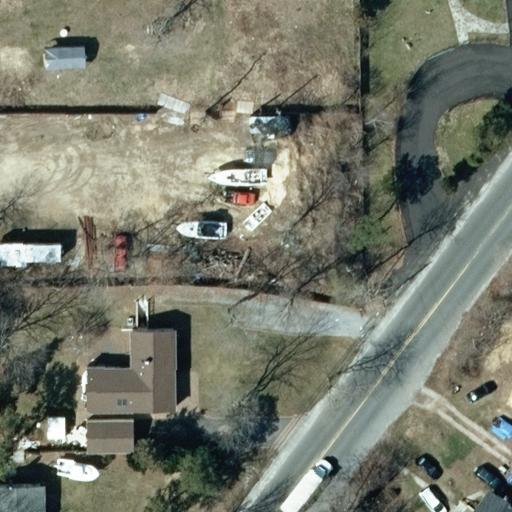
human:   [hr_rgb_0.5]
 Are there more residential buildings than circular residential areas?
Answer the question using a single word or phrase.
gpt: yes

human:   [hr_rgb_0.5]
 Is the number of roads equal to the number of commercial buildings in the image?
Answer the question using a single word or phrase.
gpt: no

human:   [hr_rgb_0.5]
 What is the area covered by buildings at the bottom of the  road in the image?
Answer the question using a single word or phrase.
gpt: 131m2

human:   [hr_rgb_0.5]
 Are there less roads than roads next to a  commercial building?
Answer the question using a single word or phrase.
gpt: no

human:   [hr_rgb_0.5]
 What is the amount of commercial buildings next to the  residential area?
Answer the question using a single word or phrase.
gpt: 0

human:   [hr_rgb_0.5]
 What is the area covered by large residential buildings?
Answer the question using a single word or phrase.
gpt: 0m2

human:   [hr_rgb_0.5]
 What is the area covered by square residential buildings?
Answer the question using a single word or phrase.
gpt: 0m2

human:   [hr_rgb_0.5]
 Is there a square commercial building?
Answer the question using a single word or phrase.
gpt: no

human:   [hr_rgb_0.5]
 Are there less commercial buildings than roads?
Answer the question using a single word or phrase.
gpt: yes

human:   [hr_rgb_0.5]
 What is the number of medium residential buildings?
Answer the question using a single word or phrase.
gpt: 1

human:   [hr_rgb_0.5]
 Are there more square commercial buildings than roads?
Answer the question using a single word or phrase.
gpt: no

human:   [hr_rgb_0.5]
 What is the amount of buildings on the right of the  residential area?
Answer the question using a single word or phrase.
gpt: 0

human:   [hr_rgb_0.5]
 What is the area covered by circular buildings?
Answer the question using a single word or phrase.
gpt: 0m2

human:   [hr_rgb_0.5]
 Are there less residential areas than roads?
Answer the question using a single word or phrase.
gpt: no

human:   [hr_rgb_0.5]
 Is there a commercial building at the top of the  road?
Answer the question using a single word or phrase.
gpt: no

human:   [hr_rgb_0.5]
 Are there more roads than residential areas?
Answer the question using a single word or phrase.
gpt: no

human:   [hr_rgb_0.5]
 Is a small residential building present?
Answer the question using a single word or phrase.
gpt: yes

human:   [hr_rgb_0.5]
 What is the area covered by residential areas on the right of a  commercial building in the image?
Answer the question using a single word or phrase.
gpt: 0m2

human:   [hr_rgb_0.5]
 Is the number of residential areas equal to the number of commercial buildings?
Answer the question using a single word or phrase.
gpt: no

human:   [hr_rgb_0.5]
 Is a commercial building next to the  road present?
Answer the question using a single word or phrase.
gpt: no

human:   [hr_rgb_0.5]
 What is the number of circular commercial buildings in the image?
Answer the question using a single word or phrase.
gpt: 0

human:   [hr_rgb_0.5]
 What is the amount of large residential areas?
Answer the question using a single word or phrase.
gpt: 1

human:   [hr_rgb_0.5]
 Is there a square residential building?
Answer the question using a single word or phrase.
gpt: no

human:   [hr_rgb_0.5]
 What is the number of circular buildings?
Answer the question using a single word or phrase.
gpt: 0

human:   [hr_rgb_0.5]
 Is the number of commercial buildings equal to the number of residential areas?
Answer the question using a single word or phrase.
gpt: no

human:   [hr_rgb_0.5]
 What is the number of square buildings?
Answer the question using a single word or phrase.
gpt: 0

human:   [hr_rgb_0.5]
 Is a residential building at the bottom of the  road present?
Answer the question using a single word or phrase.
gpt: yes

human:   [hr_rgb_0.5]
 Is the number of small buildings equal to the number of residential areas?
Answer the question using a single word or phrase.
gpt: no

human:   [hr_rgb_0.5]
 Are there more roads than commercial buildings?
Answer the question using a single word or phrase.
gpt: yes

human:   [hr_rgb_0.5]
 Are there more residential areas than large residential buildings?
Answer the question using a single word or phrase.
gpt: yes

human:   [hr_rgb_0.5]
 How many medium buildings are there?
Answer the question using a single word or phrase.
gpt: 1

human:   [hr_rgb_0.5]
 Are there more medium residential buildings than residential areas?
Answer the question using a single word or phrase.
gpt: no

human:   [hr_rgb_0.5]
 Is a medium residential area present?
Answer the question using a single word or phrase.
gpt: no

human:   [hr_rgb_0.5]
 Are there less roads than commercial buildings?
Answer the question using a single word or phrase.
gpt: no

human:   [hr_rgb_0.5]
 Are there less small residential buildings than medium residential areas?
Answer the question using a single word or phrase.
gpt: no

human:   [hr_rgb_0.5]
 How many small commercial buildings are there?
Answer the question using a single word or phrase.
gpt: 0